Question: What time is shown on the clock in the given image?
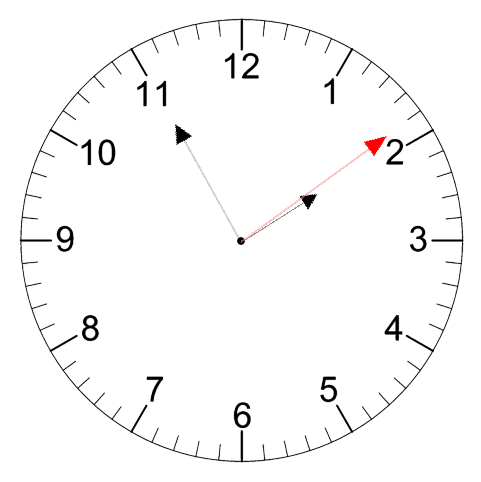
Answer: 01:55:09